Question: I have had several posts like this but I have not gotten down to the final answer so I put this image together to try and explain what I am trying to do. I AM SO CLOSE.
if you can help me THANK YOU SOOOO MUCH. Worked days on this so far.
Below is THEE code located in that I need help with. Just one or two lines I know but I JUST CANT get it.
'''
function FunctionInOne()
{
var parentObj:Object = this.parent.parent as Object; //// GIVES ACCESS TO "Content.swf"
var TheStage:Object = this.parent.parent.parent as Object; //// GIVES ACCESS TO STAGE
trace(TheStage.stage.stageWidth);
trace(parentObj); /// [object MainTimeline]
trace(parentObj.ONE); /// [object Loader]
trace(parentObj.TWO); /// [object Loader]
parentObj.alpha = .3; /// NOW I CONTROL THE ALPHA OF "Content.swf" from ONE.swf
var ControlTWO:Loader = parentObj.TWO; // GIVES ACCES TO LOADER TWO
ControlTWO.alpha = .3; // NOW I CONTROL THE ALPHA OF TWO.swf from ONE.swf
BUT HOW DO I GET ACCESS TO CONTROL THE CHILDREN IN "TWO.swf" from "ONE.swf"
var TWOchildren:MovieClip = MovieClip(TWO.content); // DOES NOT WORK
TWOchildren.ChildInTWO.alpha = .3;
var TWOchildren = TWO.content as MovieClip; // DOES NOT WORK
TWOchildren.ChildInTWO.alpha = .3; // DOES NOT WORK
TWOchidren.FunctionInTWO(); /// DOES NOT WORK
}
'''
I am able to access the swf TWO.swf from ONE.swf and control it's alpha with this line:
'''
trace(MovieClip(parent.parent).ONE);
'''
But I need to control a child in that so I thought this following code would work but it doesn't:
'''
MovieClip(parent.parent).ONE.TheChild.alpha = .3;
'''
END EDIT---------------

Here is another link to it if you can see it: <URL>
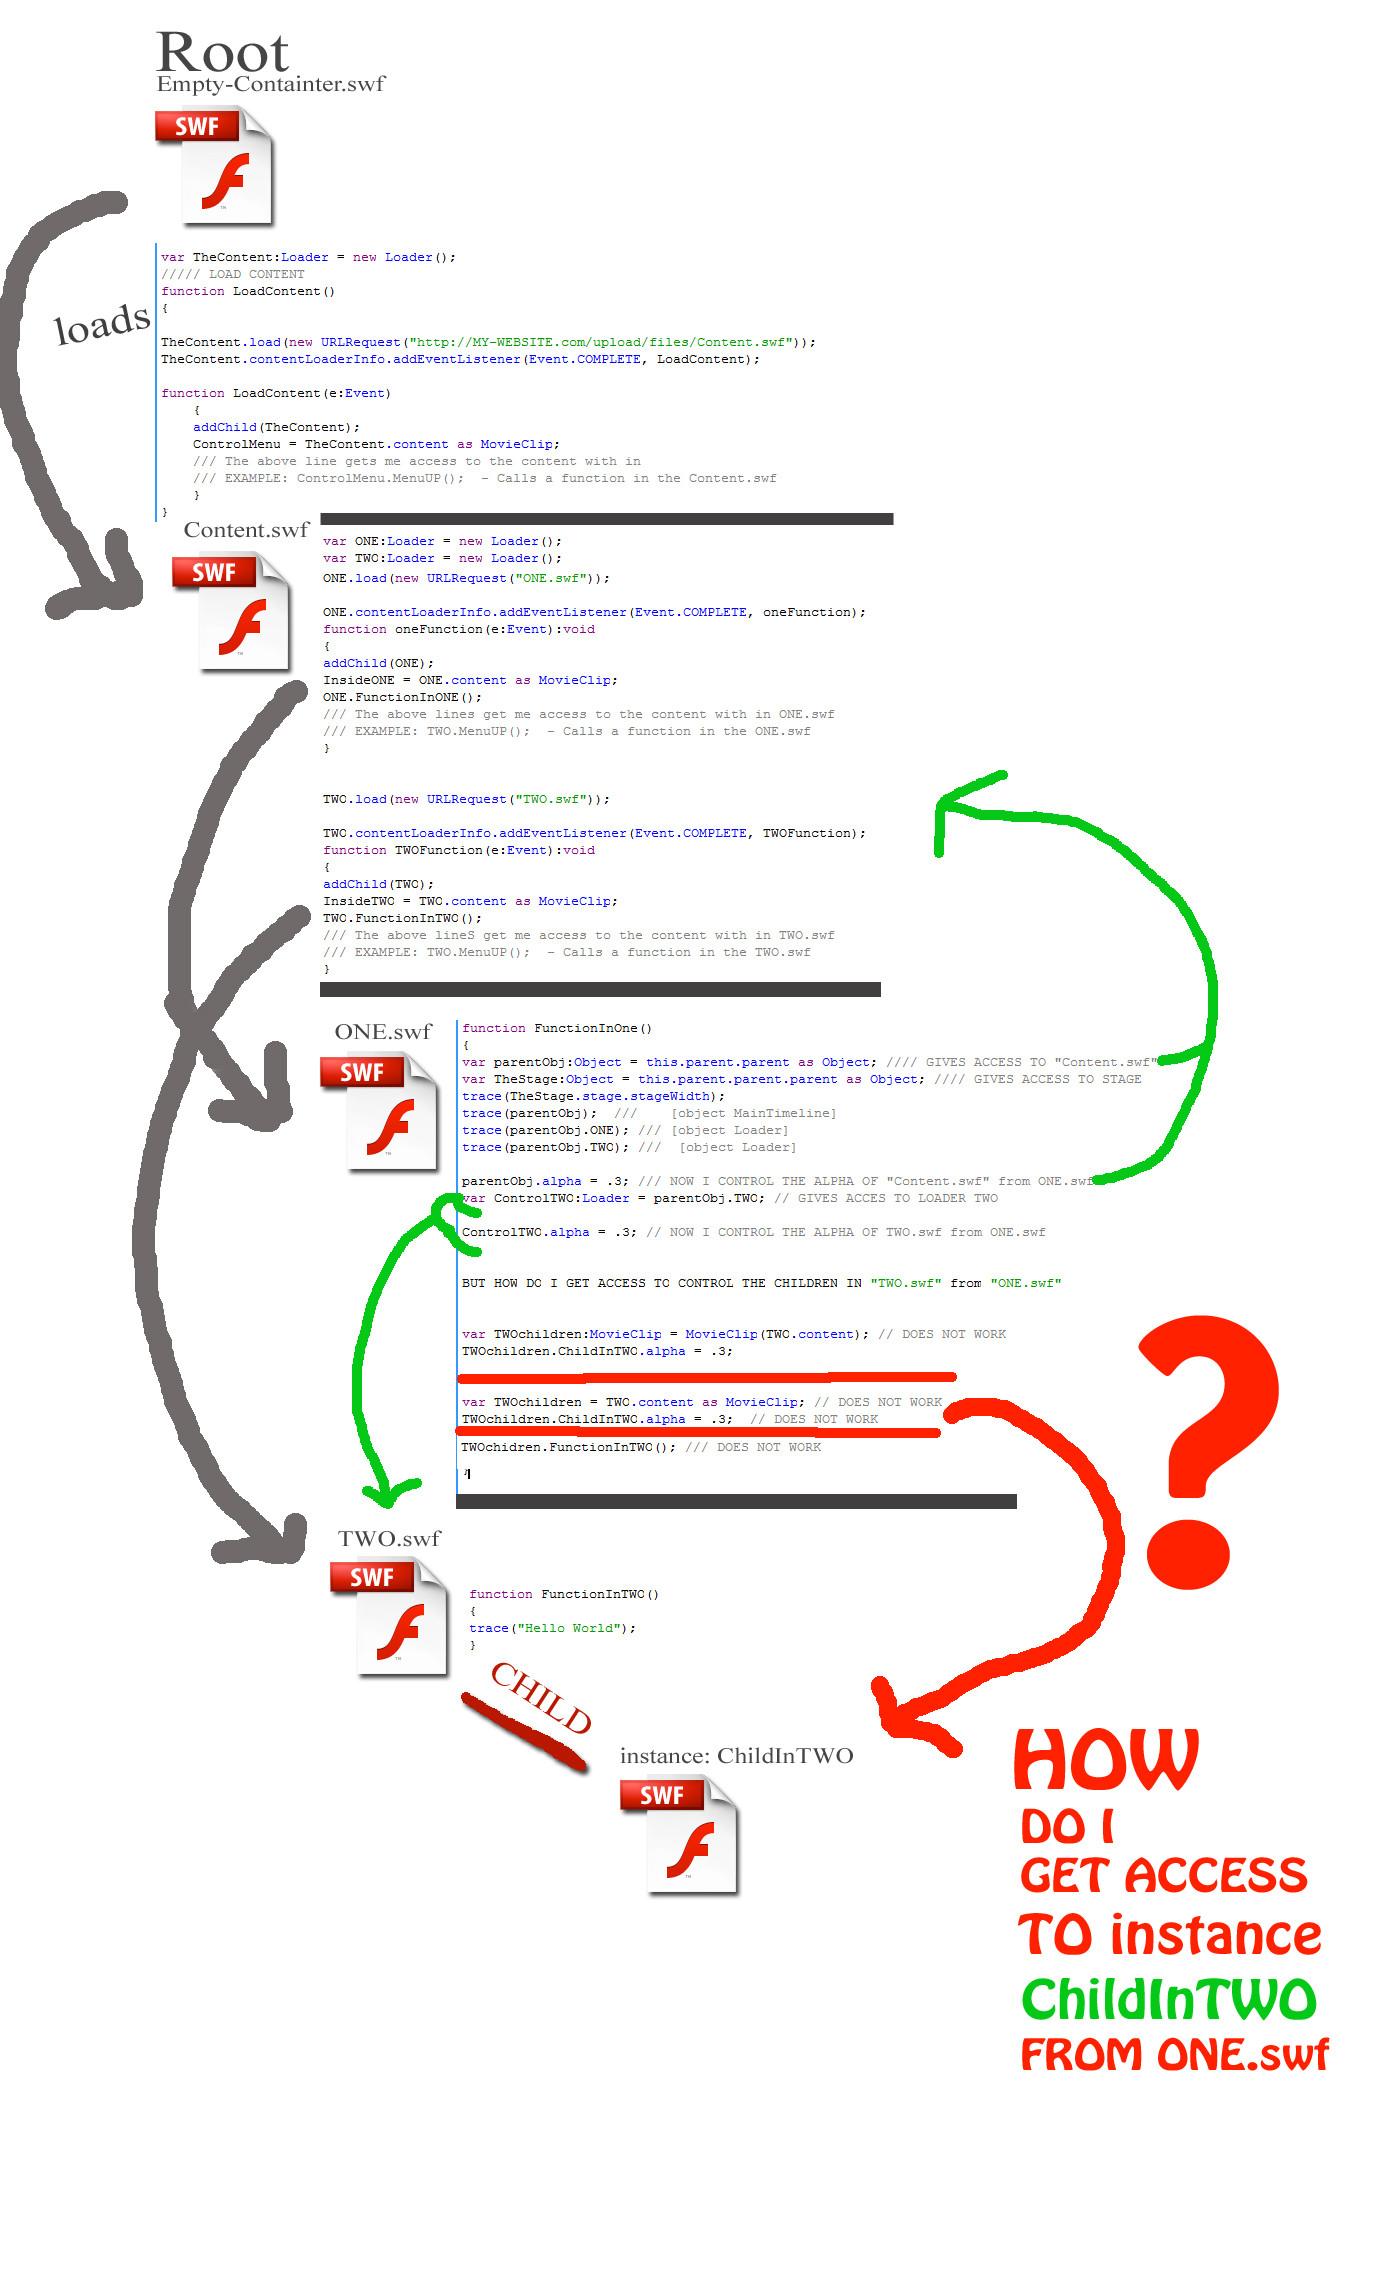
Answer: Ok I found it!
'''
var InsideConent:Object = this.parent.parent as Object; //// GIVES ACCESS TO "Content.swf"
var ItWorksNow:Sprite = MovieClip(InsideConent.TWO.content).ChildInTWO; ///
ItWorksNow.x = 333; /// I can control property x
ItWorksNow.alpha = .3; /// I can control the ALPHA! :)
'''